Interaction volume radius: 5 \u00c5
Interaction volume height: 50 \u00c5
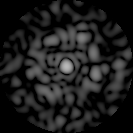
Disorder parameter: 0.8342